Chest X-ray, AP view. Patient: 52 years old, sex M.
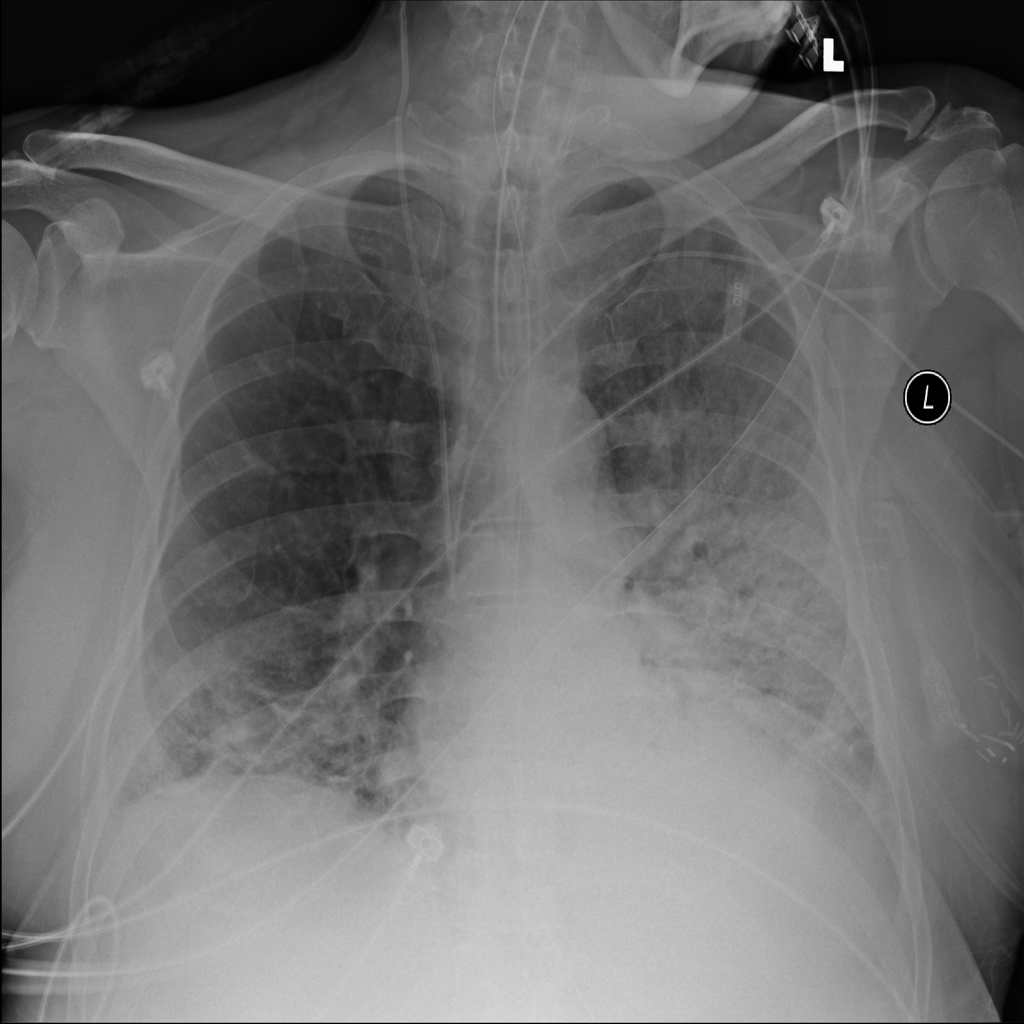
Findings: Consolidation, Infiltration